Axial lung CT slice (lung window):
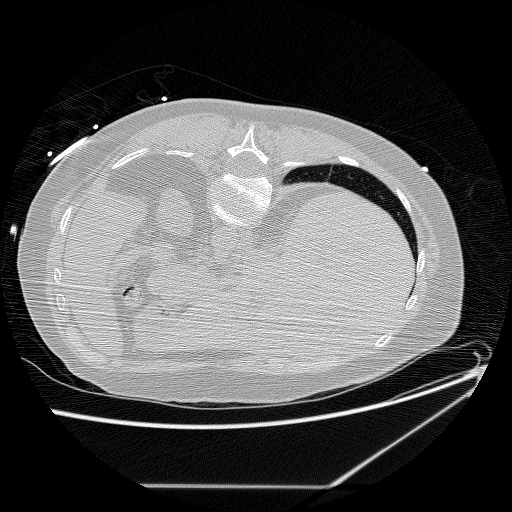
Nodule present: no